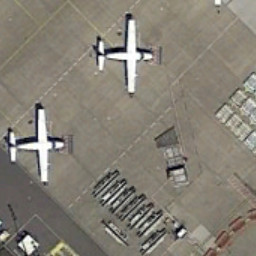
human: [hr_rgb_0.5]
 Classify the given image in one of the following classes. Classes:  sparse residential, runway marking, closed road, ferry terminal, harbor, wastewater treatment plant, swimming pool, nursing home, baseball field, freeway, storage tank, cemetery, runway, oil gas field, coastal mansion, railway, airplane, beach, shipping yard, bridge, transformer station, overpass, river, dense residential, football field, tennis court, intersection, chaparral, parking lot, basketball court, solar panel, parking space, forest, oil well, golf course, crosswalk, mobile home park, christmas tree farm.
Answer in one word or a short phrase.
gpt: airplane